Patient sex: M
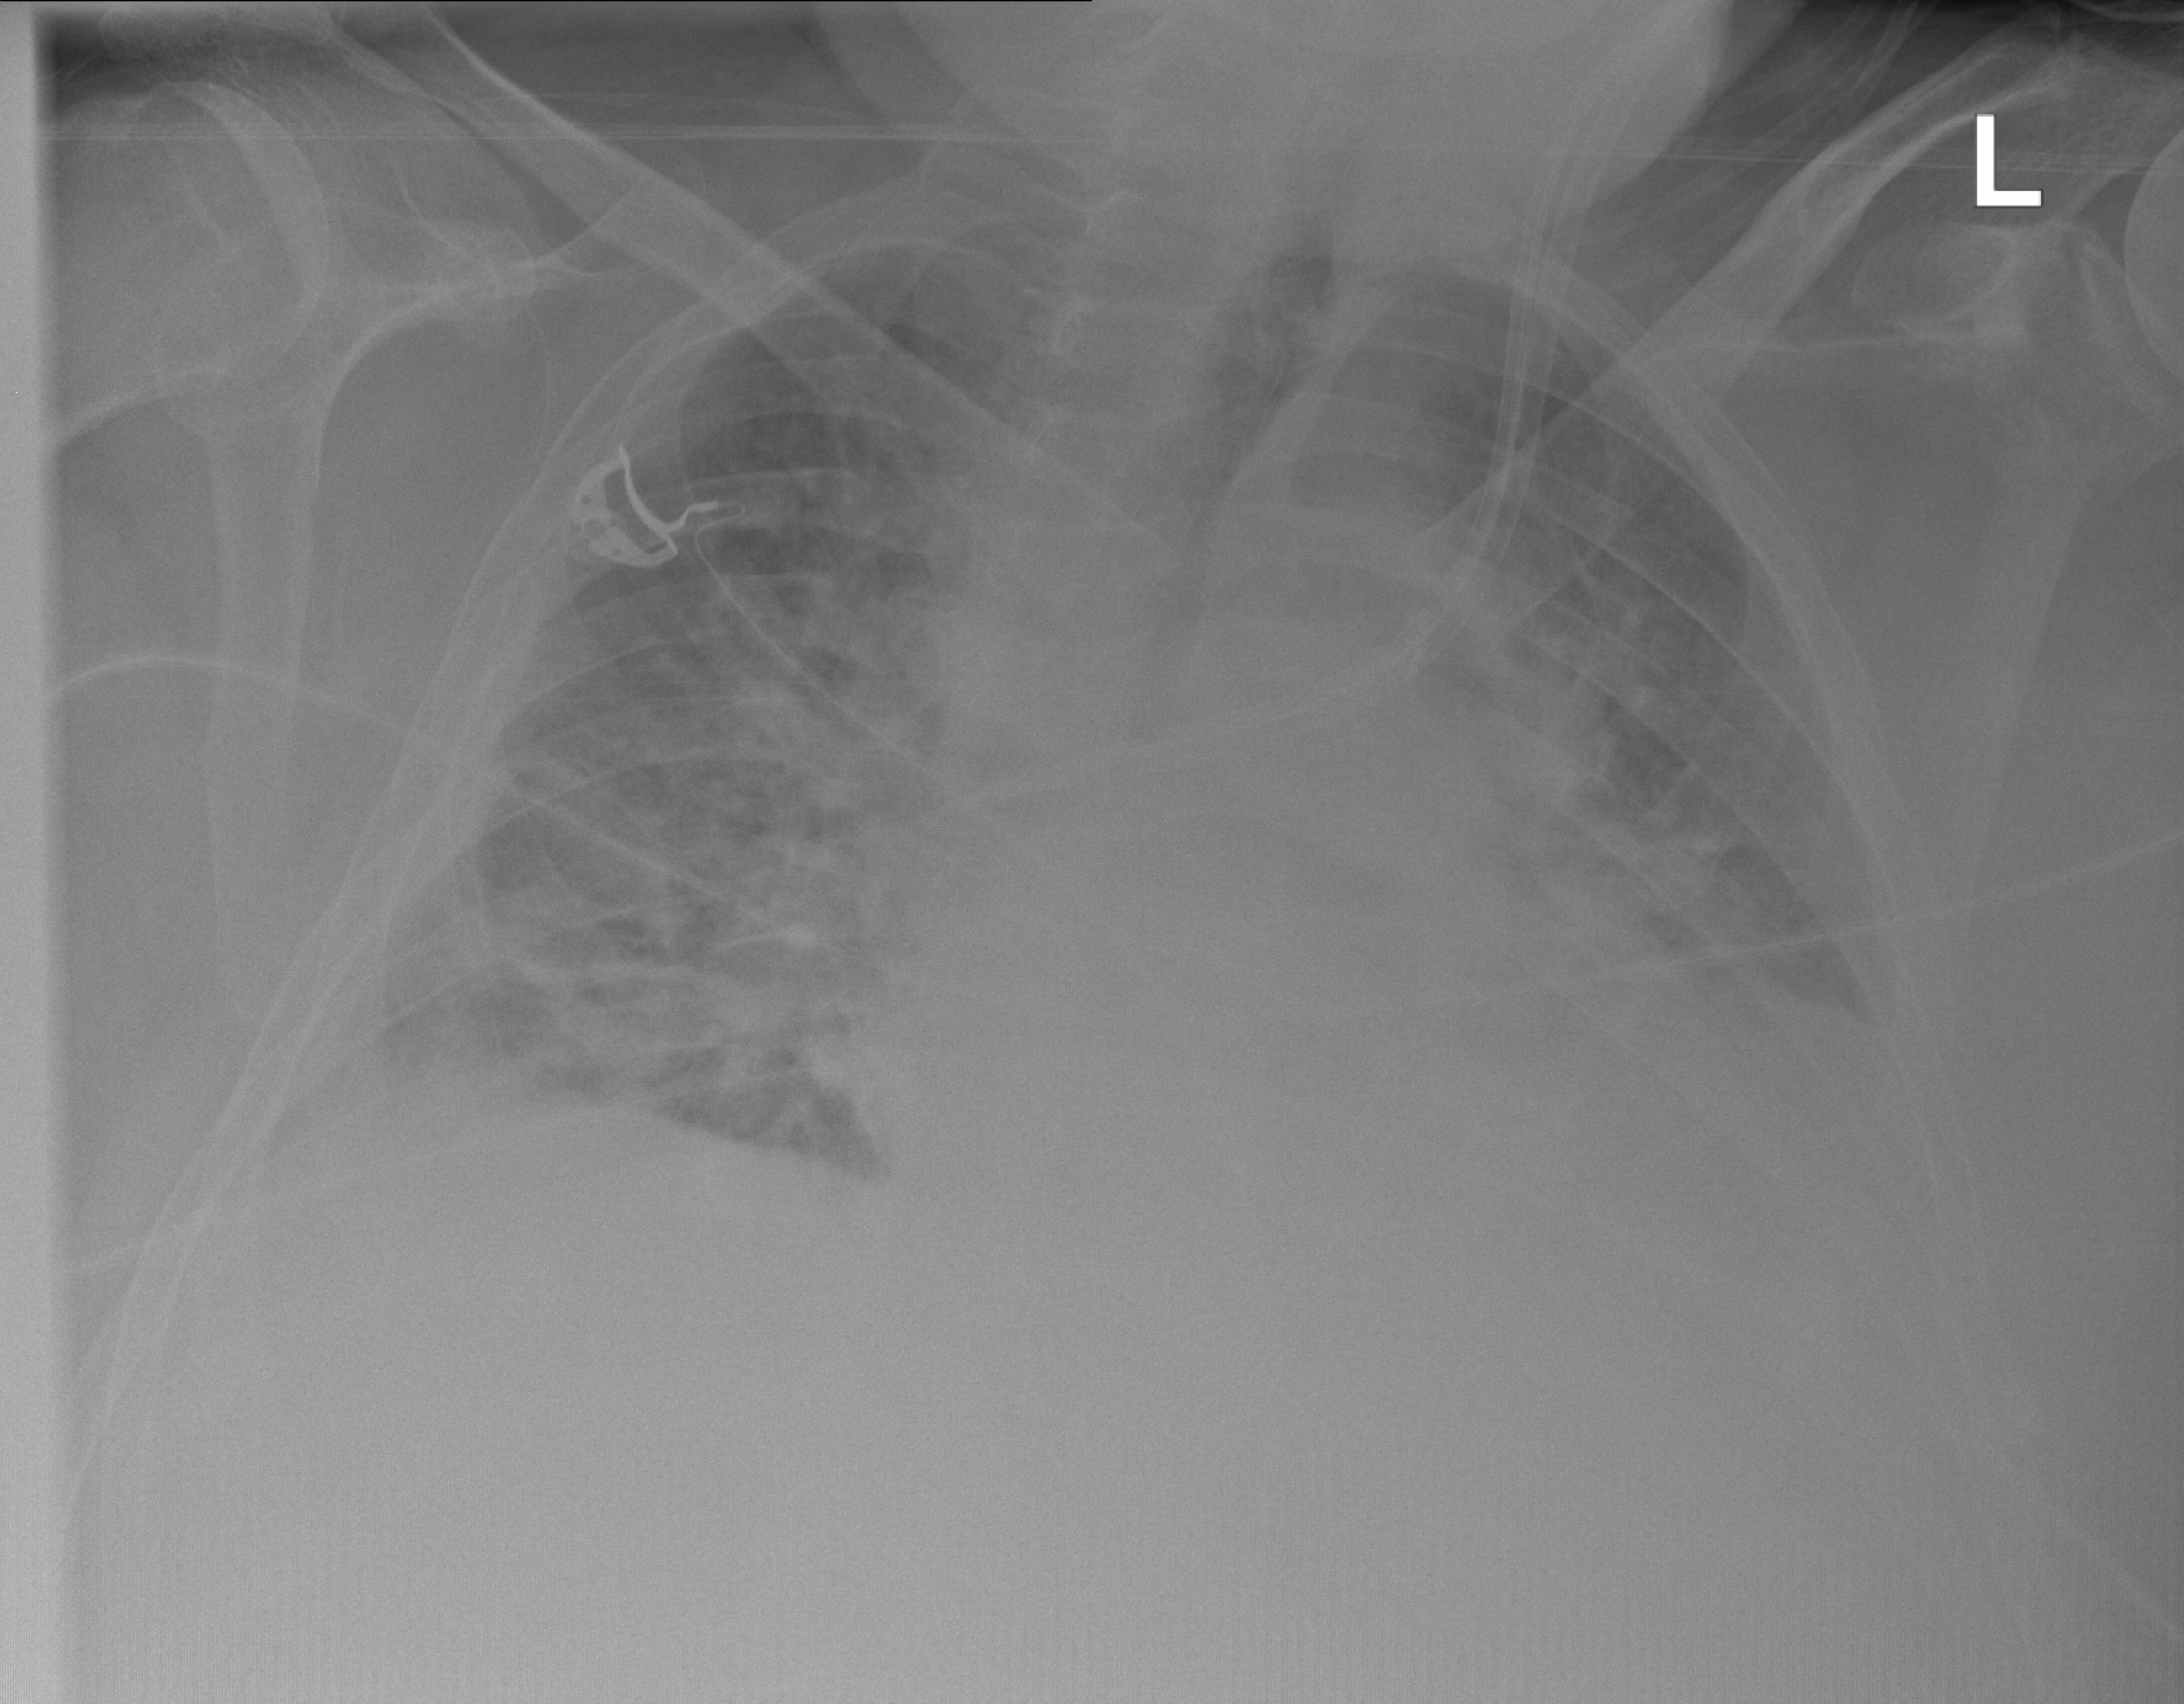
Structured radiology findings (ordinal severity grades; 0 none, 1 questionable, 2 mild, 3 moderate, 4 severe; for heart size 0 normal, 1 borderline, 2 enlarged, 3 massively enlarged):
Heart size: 2
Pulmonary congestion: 2
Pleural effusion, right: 0
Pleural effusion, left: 1
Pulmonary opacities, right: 3
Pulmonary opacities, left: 2
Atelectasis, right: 2
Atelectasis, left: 0